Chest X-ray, PA view. Patient: 70 years old, sex F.
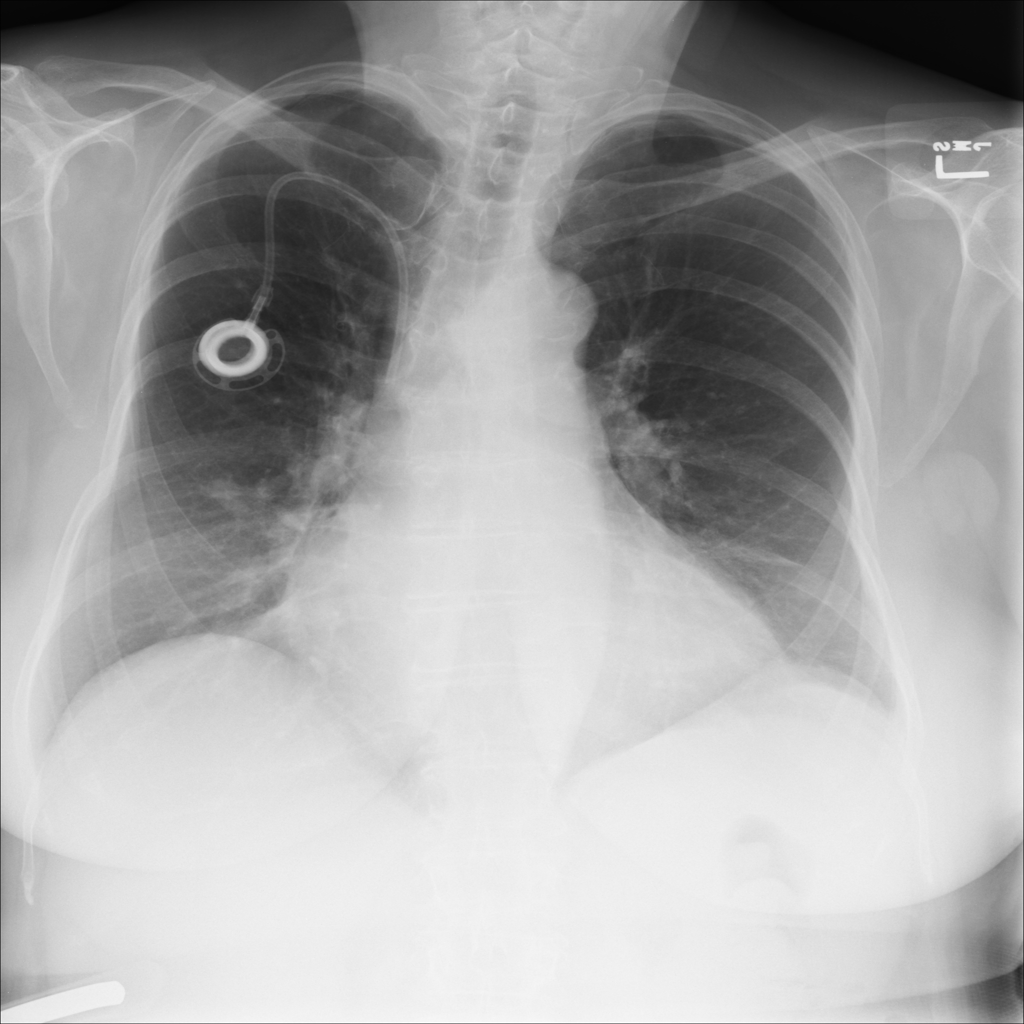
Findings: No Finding